Question: In my application, the user is allowed to define his own headers and margins for printing.
For the header, the user can provide the following two fields:
- -
The fields (a) and (b) are as shown in the figure below:

For example, if the user provides (a) as 10mm and (b) as 100mm, then the height of the 'Header Region' would be 90mm.
Now the content within the header needs to be aligned at the top of the Header Region.
Is there a way to set the Header Region Height and to top-align the content within this header region.
At present, i am doing the following for the option:
'''
<!DOCTYPE html>
<html lang="en">
<head>
<meta charset="utf-8" />
<style type="text/css">
body
{
border:0;
margin: 0;
padding: 0;
height: 90mm; //in actual program, this is set dynamically in PHP
}
</style>
<script type="text/javascript">
function subst()
{
//process the GET parameters and accordingly set the Header Region text info
}
</script>
</head>
<body onload="subst()">
<div>
//text
</div>
</body>
</html>
'''
The option is being set as 100mm.
I have tried setting for the CSS, But that too did not work.
The final output that I achieve does not seem to have the Header Region content vertical aligned in either top or middle. It is somewhere a little above the middle of the Header Region.
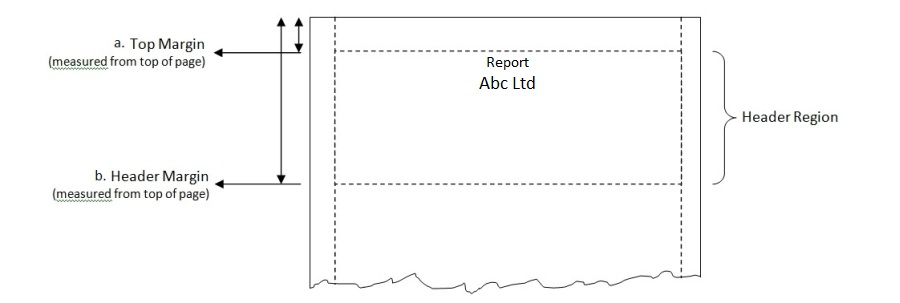
Answer: : This fix seems to be required only when is installed in a Windows based system.
After lot of trial and error, I observed that the following logic seems to be work:
- -
So, the changed code (for the above example) for looks like this:
'''
<!DOCTYPE html>
<html lang="en">
<head>
<meta charset="utf-8" />
<style type="text/css">
body
{
border:0;
margin: 0;
padding: 0;
height: 120mm;
/*
In the actual program this height is calculated dynamically in PHP as
($headerMargin - $topMargin) * 1.33
*/
}
#master-div
{
overflow: hidden;
height: 100%;
}
</style>
<script type="text/javascript">
function subst()
{
//process the GET parameters and accordingly set the Header Region text info
}
</script>
</head>
<body onload="subst()">
<div id="master-div">
//The actual content goes here
</div>
</body>
</html>
'''
I have checked this for atleast 7 to 8 different paper sizes (including setting custom and . Also checked with different Header Region content size (ranging from 1 line to 20 lines).
The only catch is that this logic of 1.33 times the header region height seems to work only if the Header Margin(b)/Footer Margin is less than or equal to one-third the paper-height. If the margin height goes beyond that the content gets clipped as the margin-height increases. But having such large header-heights would generally not be required, i guess.